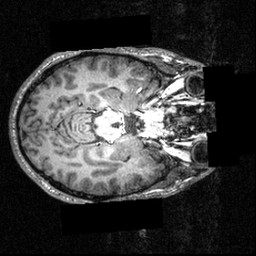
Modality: T1w
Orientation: axial
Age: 26
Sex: male
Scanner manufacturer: siemens
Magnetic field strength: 3.951 T
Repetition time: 1.5 s
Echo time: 0.00335 s